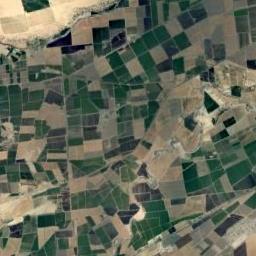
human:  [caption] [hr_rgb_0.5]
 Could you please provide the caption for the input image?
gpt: There are some green and exposed rectangular farmland .

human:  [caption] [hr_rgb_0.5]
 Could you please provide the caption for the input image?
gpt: Many dense dark green, light green, and brown mixed rectangular farms of different sizes .

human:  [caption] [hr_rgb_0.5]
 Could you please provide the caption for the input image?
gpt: Lots of rectangular farmlands of different colors are on the ground and some other shapes of farmlands mixed in these farmlands .

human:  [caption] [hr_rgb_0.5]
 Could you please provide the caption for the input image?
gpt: There are many uniform rows of rectangular farmlands .

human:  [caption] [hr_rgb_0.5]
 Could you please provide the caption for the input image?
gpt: There are many green and brown rectangular farmlands distributed irregularly .